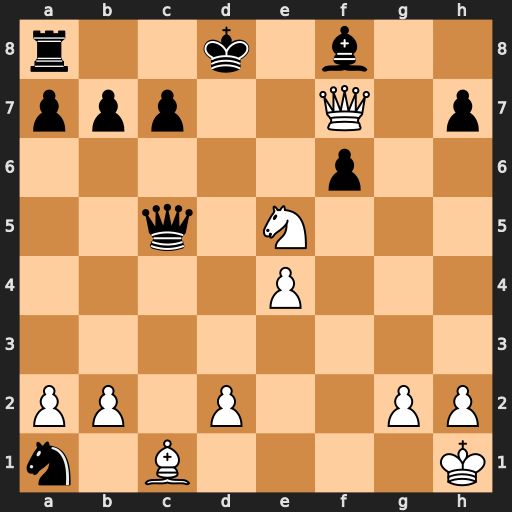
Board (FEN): r2k1b2/ppp2Q1p/5p2/2q1N3/4P3/8/PP1P2PP/n1B4K
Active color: w
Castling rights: -
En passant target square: -
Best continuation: Qd7#